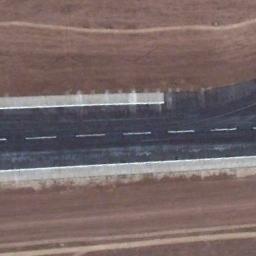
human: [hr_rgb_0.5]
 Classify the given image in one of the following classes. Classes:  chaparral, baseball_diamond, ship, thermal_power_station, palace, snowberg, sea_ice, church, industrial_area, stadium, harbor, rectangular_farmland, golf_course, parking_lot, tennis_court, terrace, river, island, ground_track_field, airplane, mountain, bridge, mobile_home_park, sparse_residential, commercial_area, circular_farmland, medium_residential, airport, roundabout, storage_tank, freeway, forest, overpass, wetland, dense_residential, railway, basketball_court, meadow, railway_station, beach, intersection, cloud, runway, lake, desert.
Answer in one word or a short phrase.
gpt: runway